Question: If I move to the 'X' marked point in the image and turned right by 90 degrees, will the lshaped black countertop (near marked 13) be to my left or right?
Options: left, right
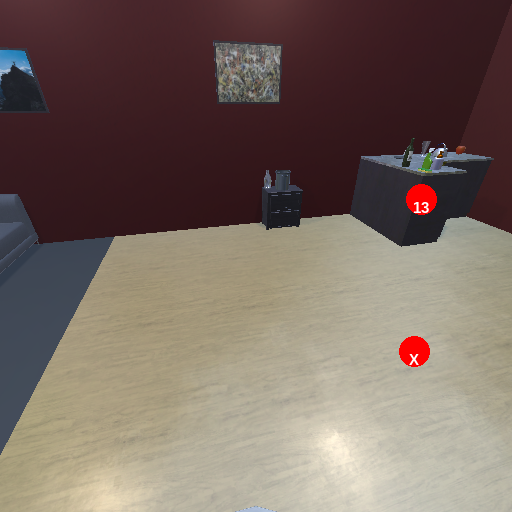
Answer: left